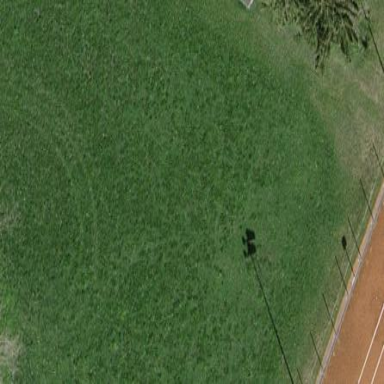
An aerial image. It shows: Tennis court on pitch.